Question: SO,
I'm building a custom menu for a site with a fixed width. I'm trying to create a "menu" that is actually just a horizontal row comprised of DIVs (a DIV for each menu item). I've included an image to communicate the functionality I'm attempting to achieve:
In the image, is the top-level row of DIVs. Figure 2 shows what happens to the row on placing the cursor over the top-level item "Professional development": that div expands to fill the width of the entire menu area, revealing several other DIVs which are acting as sub-menu items. Finally, figure 3 shows what happens when the cursor hovers over a top-level div that isn't already on the left side of the container: since the DIV must expand to the left and right to fill the container, the "Very Long Menu Item" moves to the left so its child DIVs are to the right.
I've been able to use Jquery to animate expanding DIVs or create accordions, but I can't figure out how to create this kind of animation, especially since multiple top-level items are involved. Any help is greatly appreciated!
-Marca
I've added a <URL> that achieves the desired functionality on a couple of the buttons through CSS hover pseudo-classes, but where I'm at a loss is how to the change with JQuery. When I place the cursor on "Professional Development," that div expands to the right and left to reveal other divs acting as sub-menu items - but the expansion is instantaneous as one would expect with just CSS.
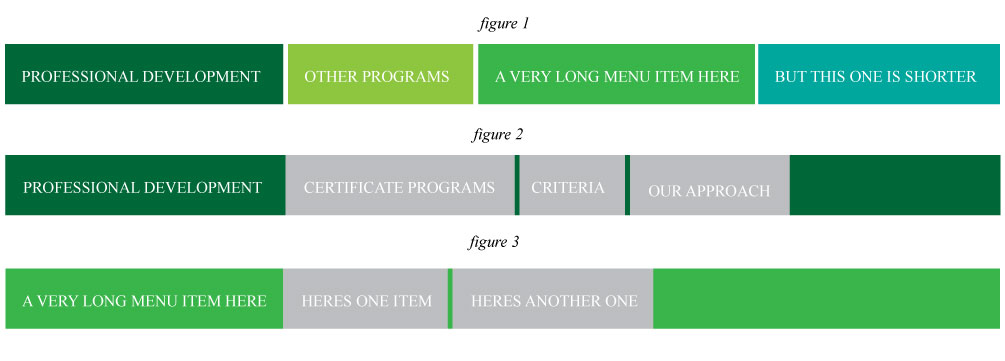
Answer: SO,
Just in case anyone's interested, I think I've found a script to animate the properties I need - see it in this <URL>.
-Marca